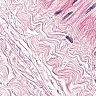
Metastatic tissue present: no